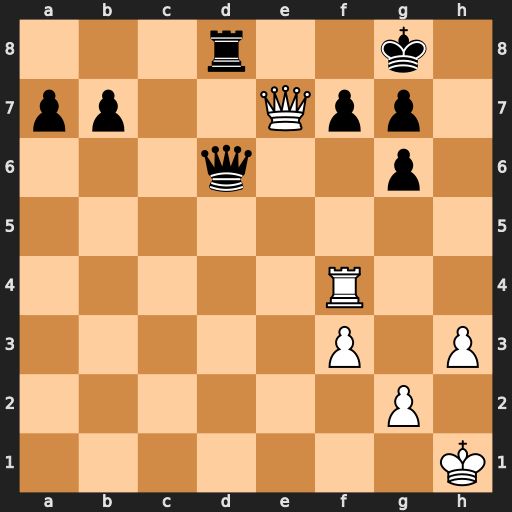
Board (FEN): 3r2k1/pp2Qpp1/3q2p1/8/5R2/5P1P/6P1/7K
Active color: w
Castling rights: -
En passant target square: -
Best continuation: Qxf7+ Kh8 Rh4#